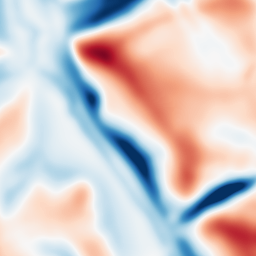
Category: multiscale
Decomposition family: dog
Decomposition parameters: sigma_low: 5
sigma_high: 20
Upsampling method: quadratic
Upsampling parameters: scale: 2
Upsampling scale: 2